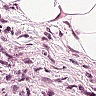
Metastatic tissue present: yes